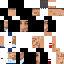
A male human skin with medium skin, wearing brown long hair dressed in a blue hoodie and red pants, featuring a closed mouth.